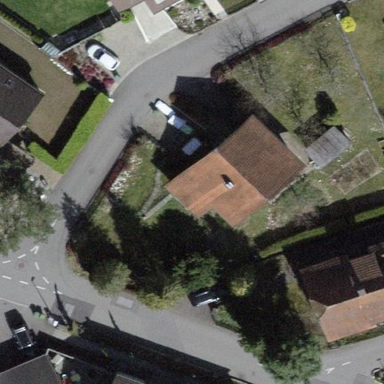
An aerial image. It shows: Building with tiled roof.